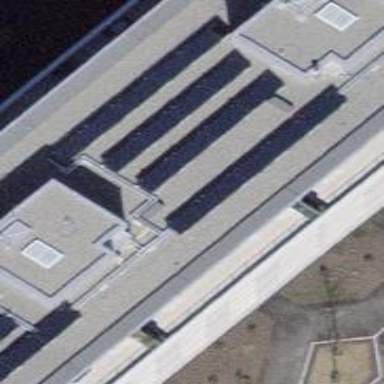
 consisting of solar photovoltaic panels."